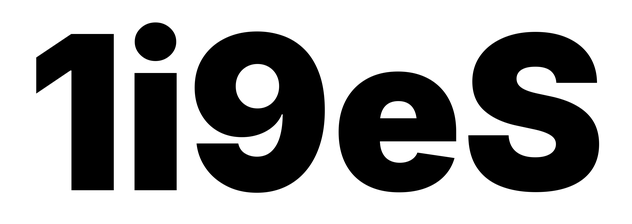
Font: Inter_Black